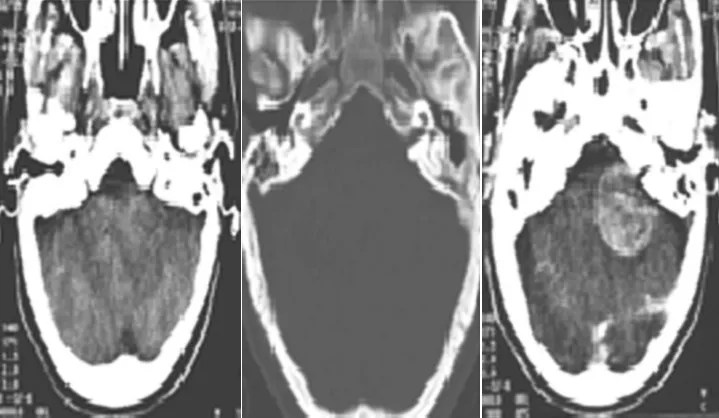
Axial section of the brain scan showing tumor of the left cerebellopontine angle extending to the left auditory meatus.
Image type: radiology (ct)